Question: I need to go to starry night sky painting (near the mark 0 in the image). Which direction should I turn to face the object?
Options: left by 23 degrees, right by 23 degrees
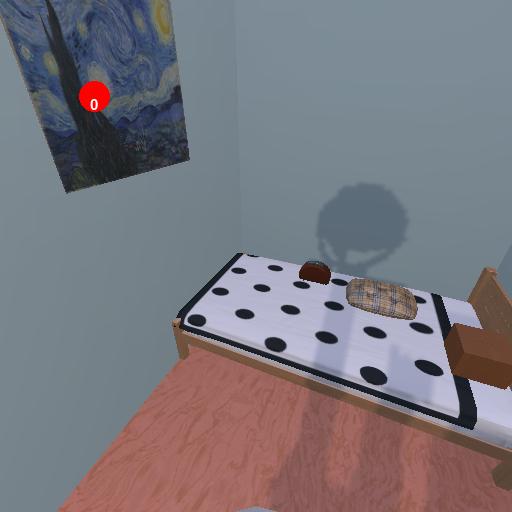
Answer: left by 23 degrees